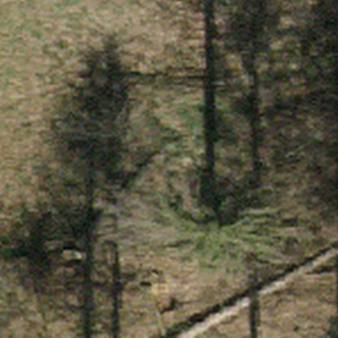
Label: other